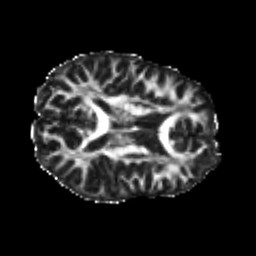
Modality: FA
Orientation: axial
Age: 21
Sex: male
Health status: healthy
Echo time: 0.074 s